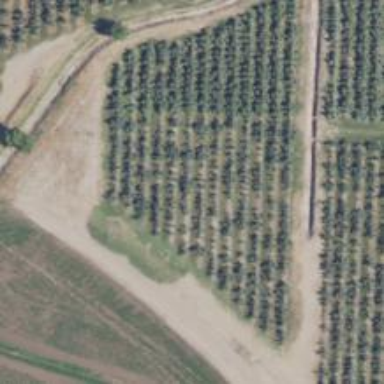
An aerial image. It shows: Vineyard growing grapes.